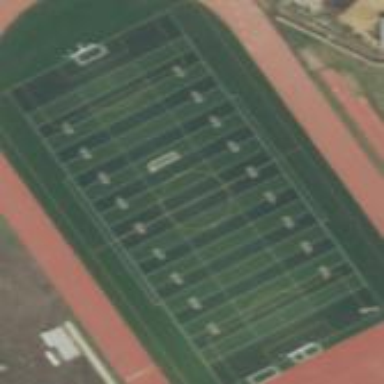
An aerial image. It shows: Pitch for American football.